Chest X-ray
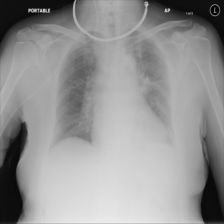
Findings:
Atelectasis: negative
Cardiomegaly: negative
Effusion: negative
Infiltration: negative
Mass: negative
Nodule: negative
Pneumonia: negative
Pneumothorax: negative
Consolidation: negative
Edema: negative
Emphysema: negative
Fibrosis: negative
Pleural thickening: negative
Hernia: negative